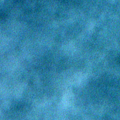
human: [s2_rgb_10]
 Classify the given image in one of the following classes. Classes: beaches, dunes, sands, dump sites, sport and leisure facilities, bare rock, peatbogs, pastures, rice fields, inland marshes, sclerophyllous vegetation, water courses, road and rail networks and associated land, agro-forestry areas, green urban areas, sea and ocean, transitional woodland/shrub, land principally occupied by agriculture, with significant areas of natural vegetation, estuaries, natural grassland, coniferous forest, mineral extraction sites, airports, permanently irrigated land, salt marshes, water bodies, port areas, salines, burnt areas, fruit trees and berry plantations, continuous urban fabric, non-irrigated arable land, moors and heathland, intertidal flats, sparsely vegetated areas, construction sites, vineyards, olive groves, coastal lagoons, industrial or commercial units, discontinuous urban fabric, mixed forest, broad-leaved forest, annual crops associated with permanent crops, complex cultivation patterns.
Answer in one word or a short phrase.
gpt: sea and ocean